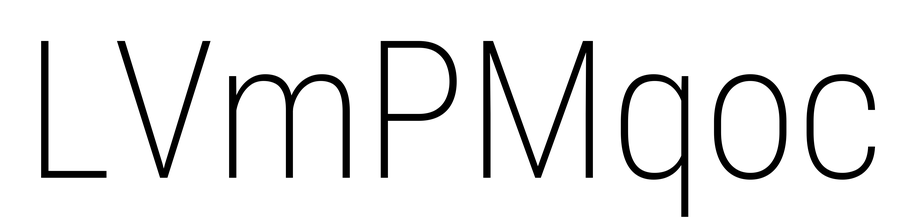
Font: Roboto_Condensed_ExtraLight